Interaction volume radius: 5 \u00c5
Interaction volume height: 25 \u00c5
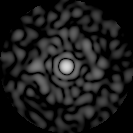
Disorder parameter: 0.8806